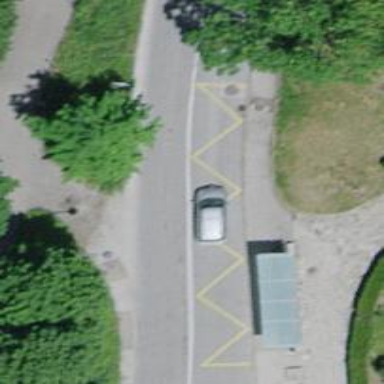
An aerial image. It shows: Public transport stop position.